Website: home-depot
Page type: receipt
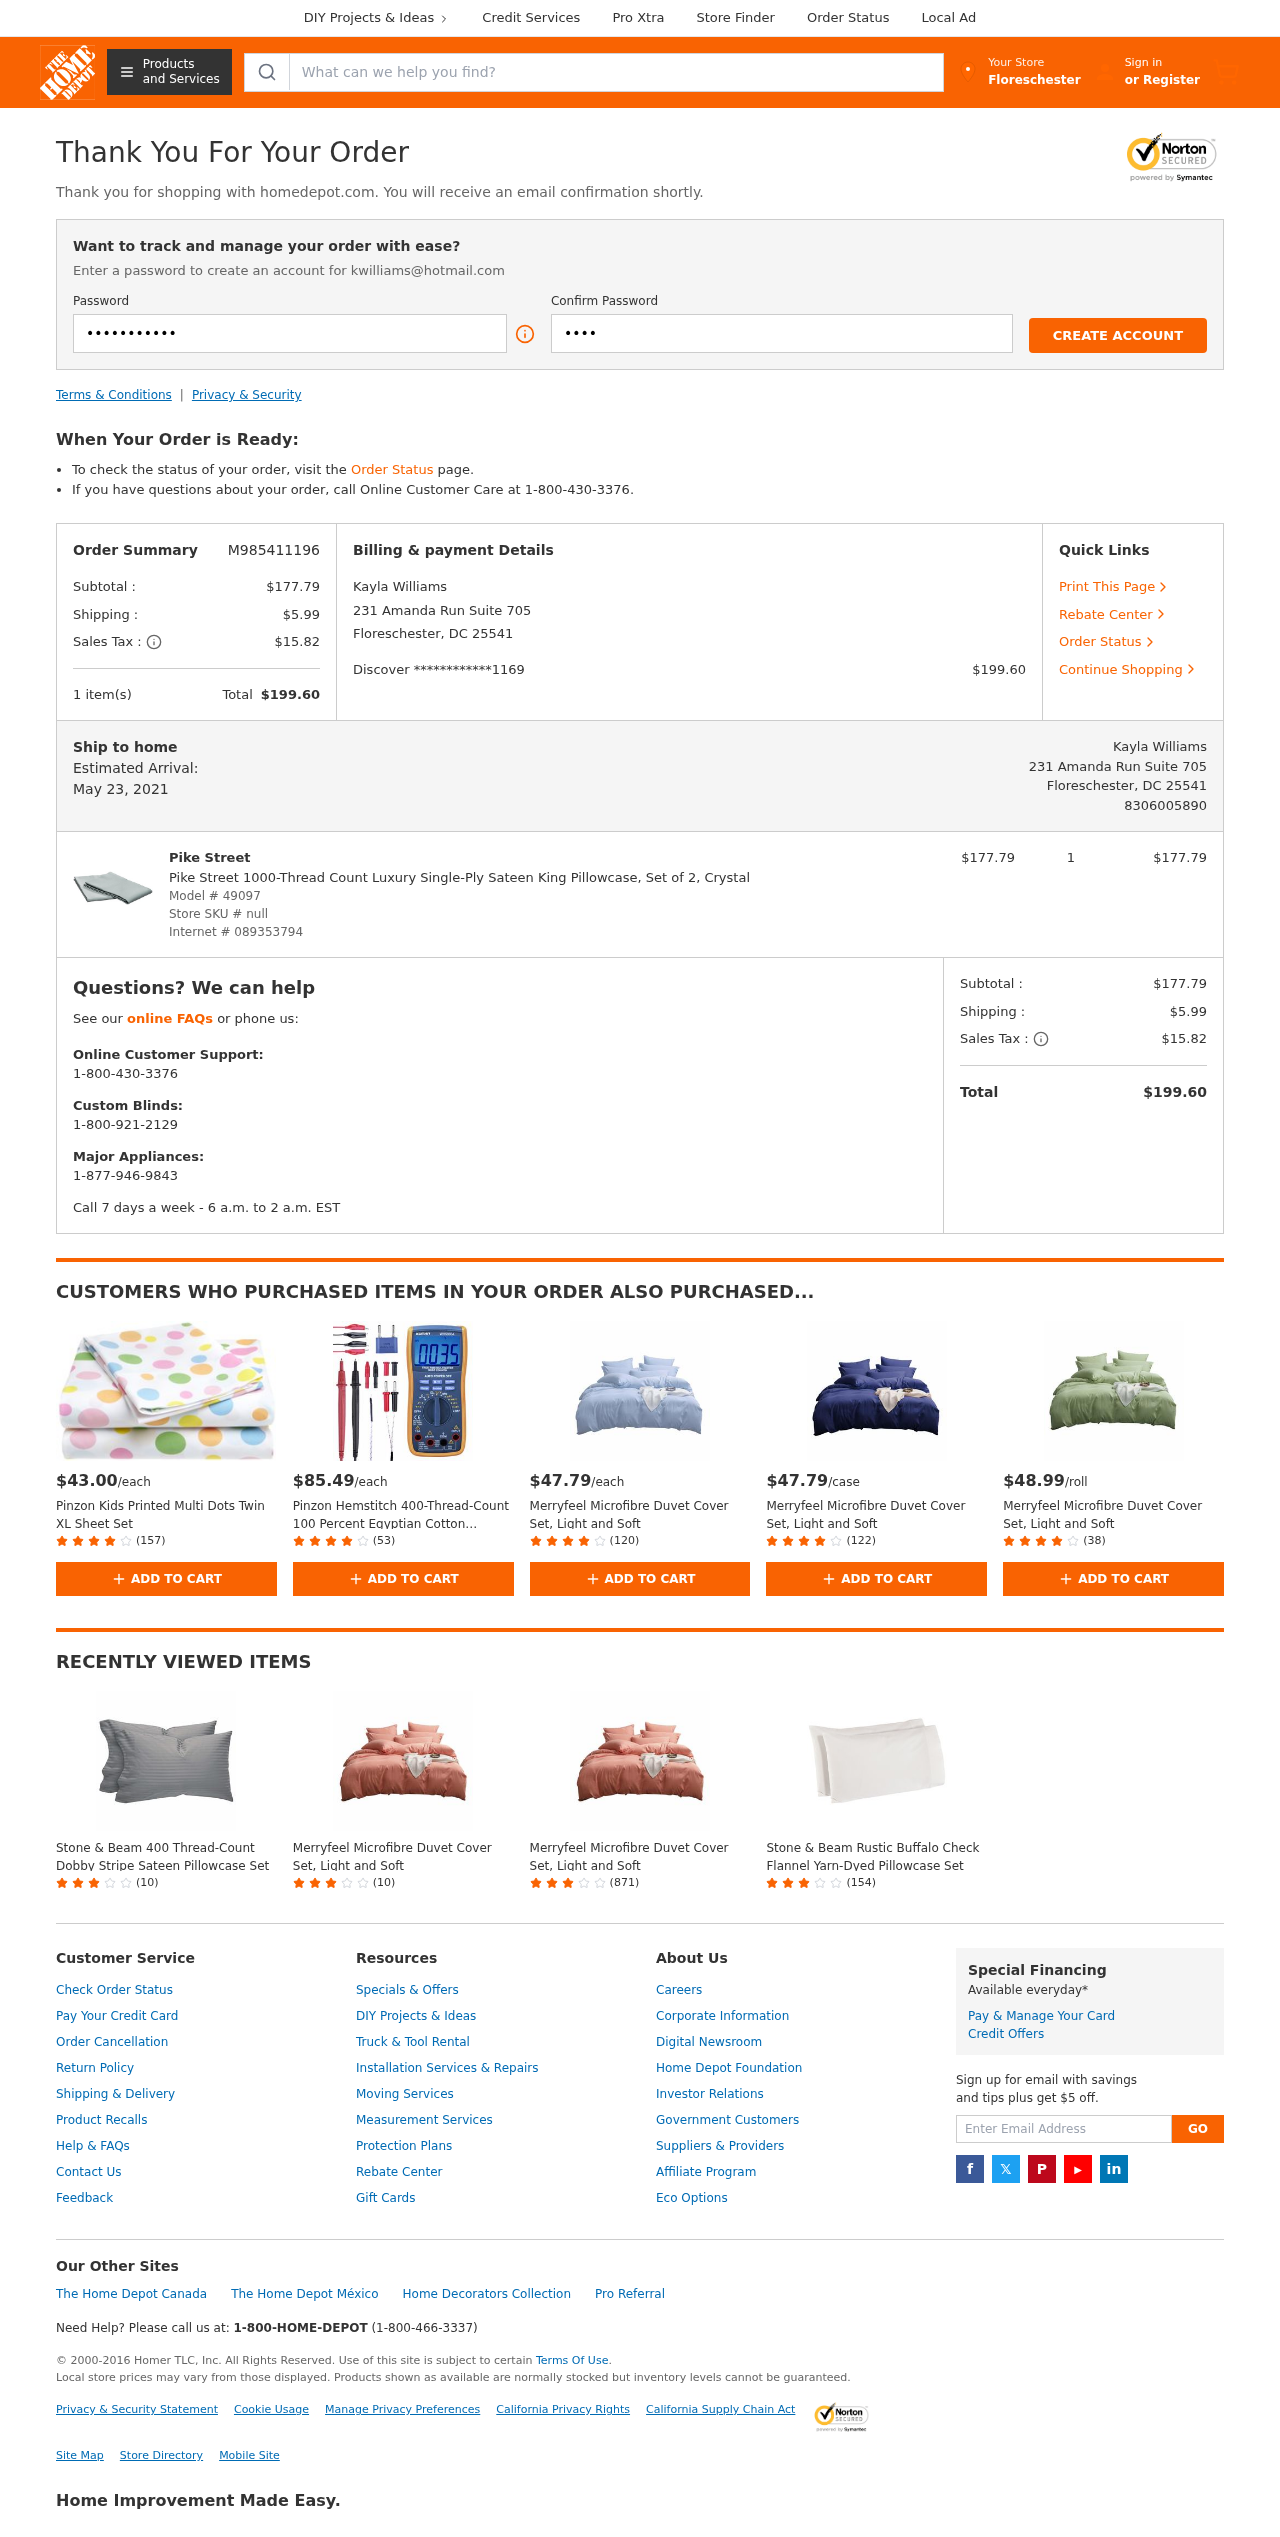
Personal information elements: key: PII_CARD_LAST4
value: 1169
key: PII_CARD_TYPE
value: Discover
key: PII_CITY
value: Floreschester
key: PII_EMAIL
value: kwilliams@hotmail.com
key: PII_FULLNAME
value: Kayla Williams
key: PII_PHONE
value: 8306005890
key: PII_STREET
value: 231 Amanda Run Suite 705
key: PII_CITY_STATE_ZIP
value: Floreschester, DC 25541
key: PII_FULLNAME2
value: Kayla Williams
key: PII_STREET2
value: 231 Amanda Run Suite 705
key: PII_CITY_STATE_ZIP2
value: Floreschester, DC 25541
Product elements: key: PRODUCT1_BRAND
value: Pike Street
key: PRODUCT1_NAME
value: Pike Street 1000-Thread Count Luxury Single-Ply Sateen King Pillowcase, Set of 2, Crystal
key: PRODUCT1_PRICE
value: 177.79
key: PRODUCT1_QUANTITY
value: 1
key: PRODUCT2_PRICE
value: $43.00
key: PRODUCT2_NAME
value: Pinzon Kids Printed Multi Dots Twin XL Sheet Set
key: PRODUCT2_NUM_RATINGS
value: (157)
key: PRODUCT3_PRICE
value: $85.49
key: PRODUCT3_NAME
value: Pinzon Hemstitch 400-Thread-Count 100 Percent Egyptian Cotton Standard Pillowcase Set
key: PRODUCT3_NUM_RATINGS
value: (53)
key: PRODUCT4_PRICE
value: $47.79
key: PRODUCT4_NAME
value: Merryfeel Microfibre Duvet Cover Set, Light and Soft
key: PRODUCT4_NUM_RATINGS
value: (120)
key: PRODUCT5_PRICE
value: $47.79
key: PRODUCT5_NAME
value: Merryfeel Microfibre Duvet Cover Set, Light and Soft
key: PRODUCT5_NUM_RATINGS
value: (122)
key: PRODUCT6_PRICE
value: $48.99
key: PRODUCT6_NAME
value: Merryfeel Microfibre Duvet Cover Set, Light and Soft
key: PRODUCT6_NUM_RATINGS
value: (38)
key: PRODUCT7_NAME
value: Stone & Beam 400 Thread-Count Dobby Stripe Sateen Pillowcase Set
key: PRODUCT7_NUM_RATINGS
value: (10)
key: PRODUCT8_NAME
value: Merryfeel Microfibre Duvet Cover Set, Light and Soft
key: PRODUCT8_NUM_RATINGS
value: (10)
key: PRODUCT9_NAME
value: Merryfeel Microfibre Duvet Cover Set, Light and Soft
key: PRODUCT9_NUM_RATINGS
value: (871)
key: PRODUCT10_NAME
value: Stone & Beam Rustic Buffalo Check Flannel Yarn-Dyed Pillowcase Set
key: PRODUCT10_NUM_RATINGS
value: (154)
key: PRODUCT_MODEL_NUMBER
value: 49097
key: PRODUCT_INTERNET_NUMBER
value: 089353794
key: PRODUCT1_LINE_TOTAL
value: $177.79
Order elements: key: ORDER_ID
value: M985411196
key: ORDER_SUBTOTAL
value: $177.79
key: ORDER_SHIPPING_COST
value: $5.99
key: ORDER_TAX
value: $15.82
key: ORDER_NUM_ITEMS
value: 1 item(s)
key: ORDER_TOTAL
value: $199.60
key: ORDER_DELIVERY_DATE
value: May 23, 2021
Search elements: key: HEADER_SEARCH
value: What can we help you find?
Other elements: key: STORE_SKU
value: null